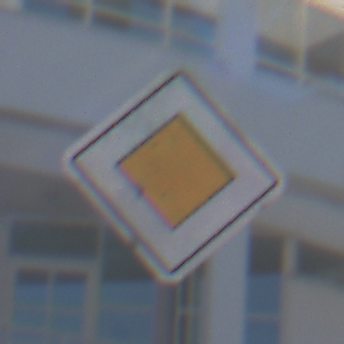
Verkehrszeichen: Vorfahrtsstrasse
Umgebung: Outdoor, Urban
Tageszeit: MorningAfternoon
Wetter: Clear
Licht: Natural
Jahreszeit: NotSpecified
Kontrast: HighContrast